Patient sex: M
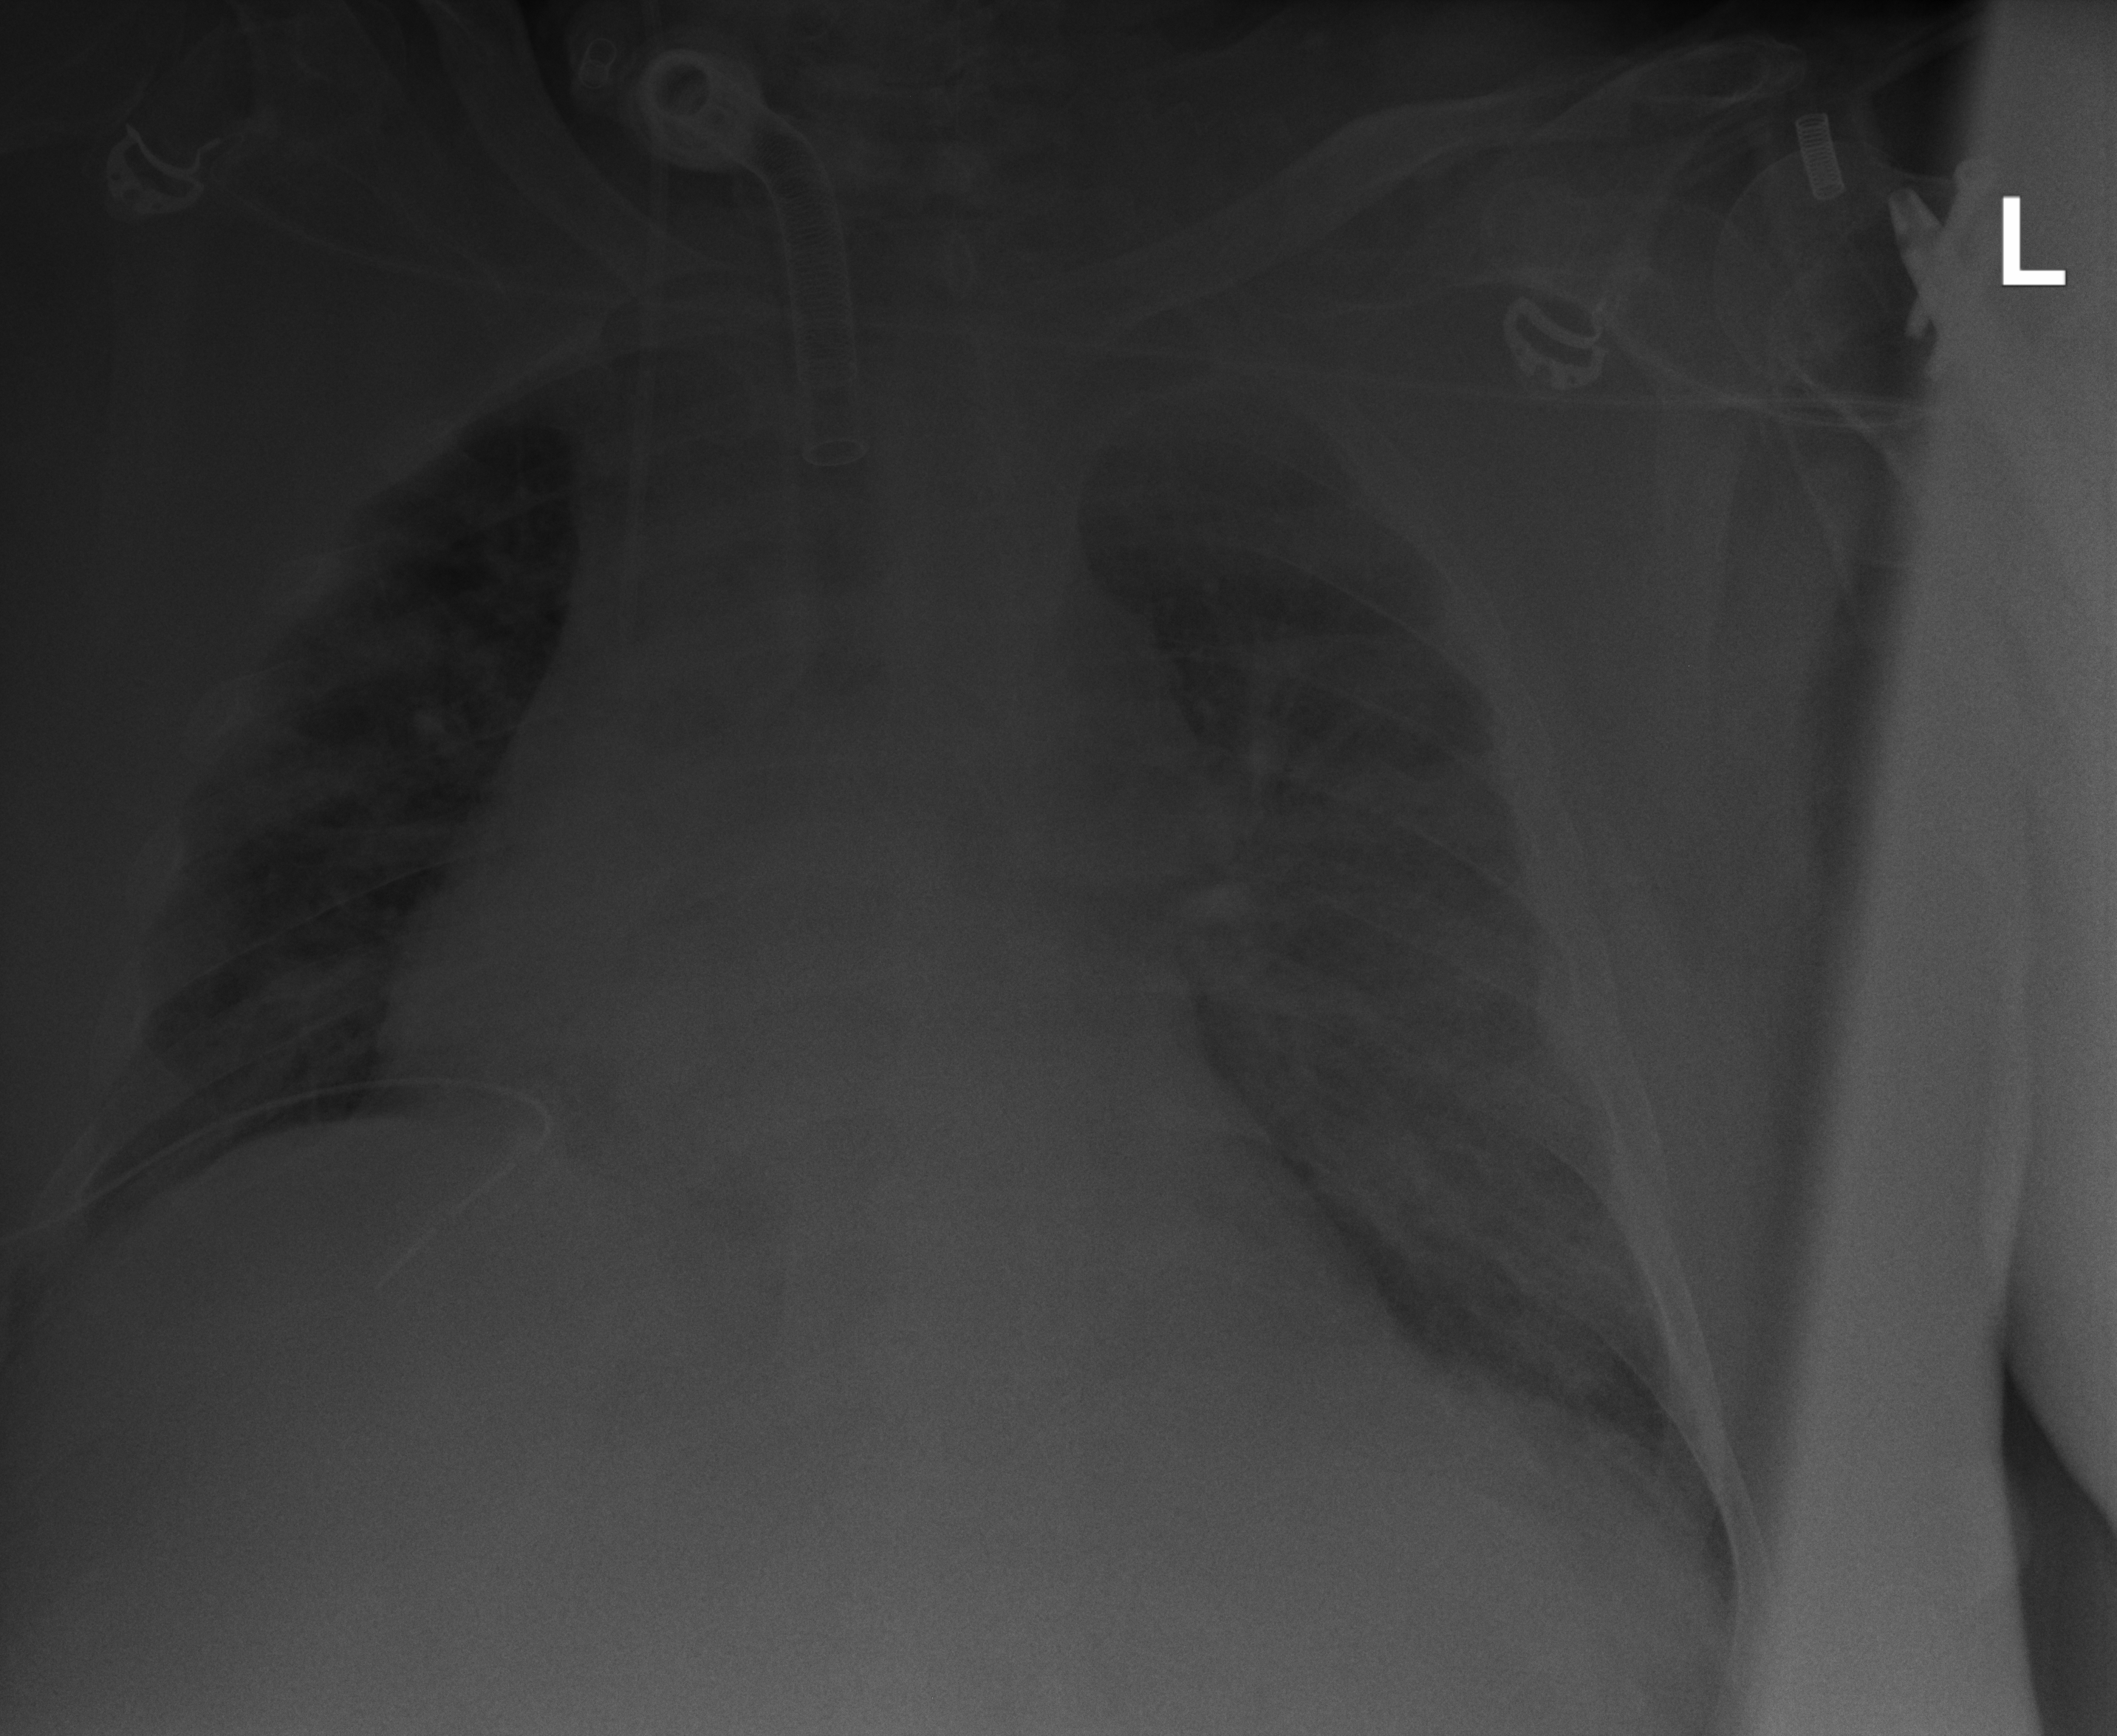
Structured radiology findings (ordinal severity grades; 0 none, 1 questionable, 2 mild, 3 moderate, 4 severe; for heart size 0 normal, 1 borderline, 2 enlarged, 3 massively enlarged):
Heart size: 2
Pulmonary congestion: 2
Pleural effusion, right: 2
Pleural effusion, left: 2
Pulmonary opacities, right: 2
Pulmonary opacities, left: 2
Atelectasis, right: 2
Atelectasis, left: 2